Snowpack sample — Loveland Pass, Silver Plume, Colorado, USA (2/11/26, 12:00 PM MST)
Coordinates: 39.663, -105.886
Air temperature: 35 °F
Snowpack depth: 82 cm
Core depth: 30 cm
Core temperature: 23 °F
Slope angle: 13°, slope face: 12°
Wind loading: high
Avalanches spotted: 1
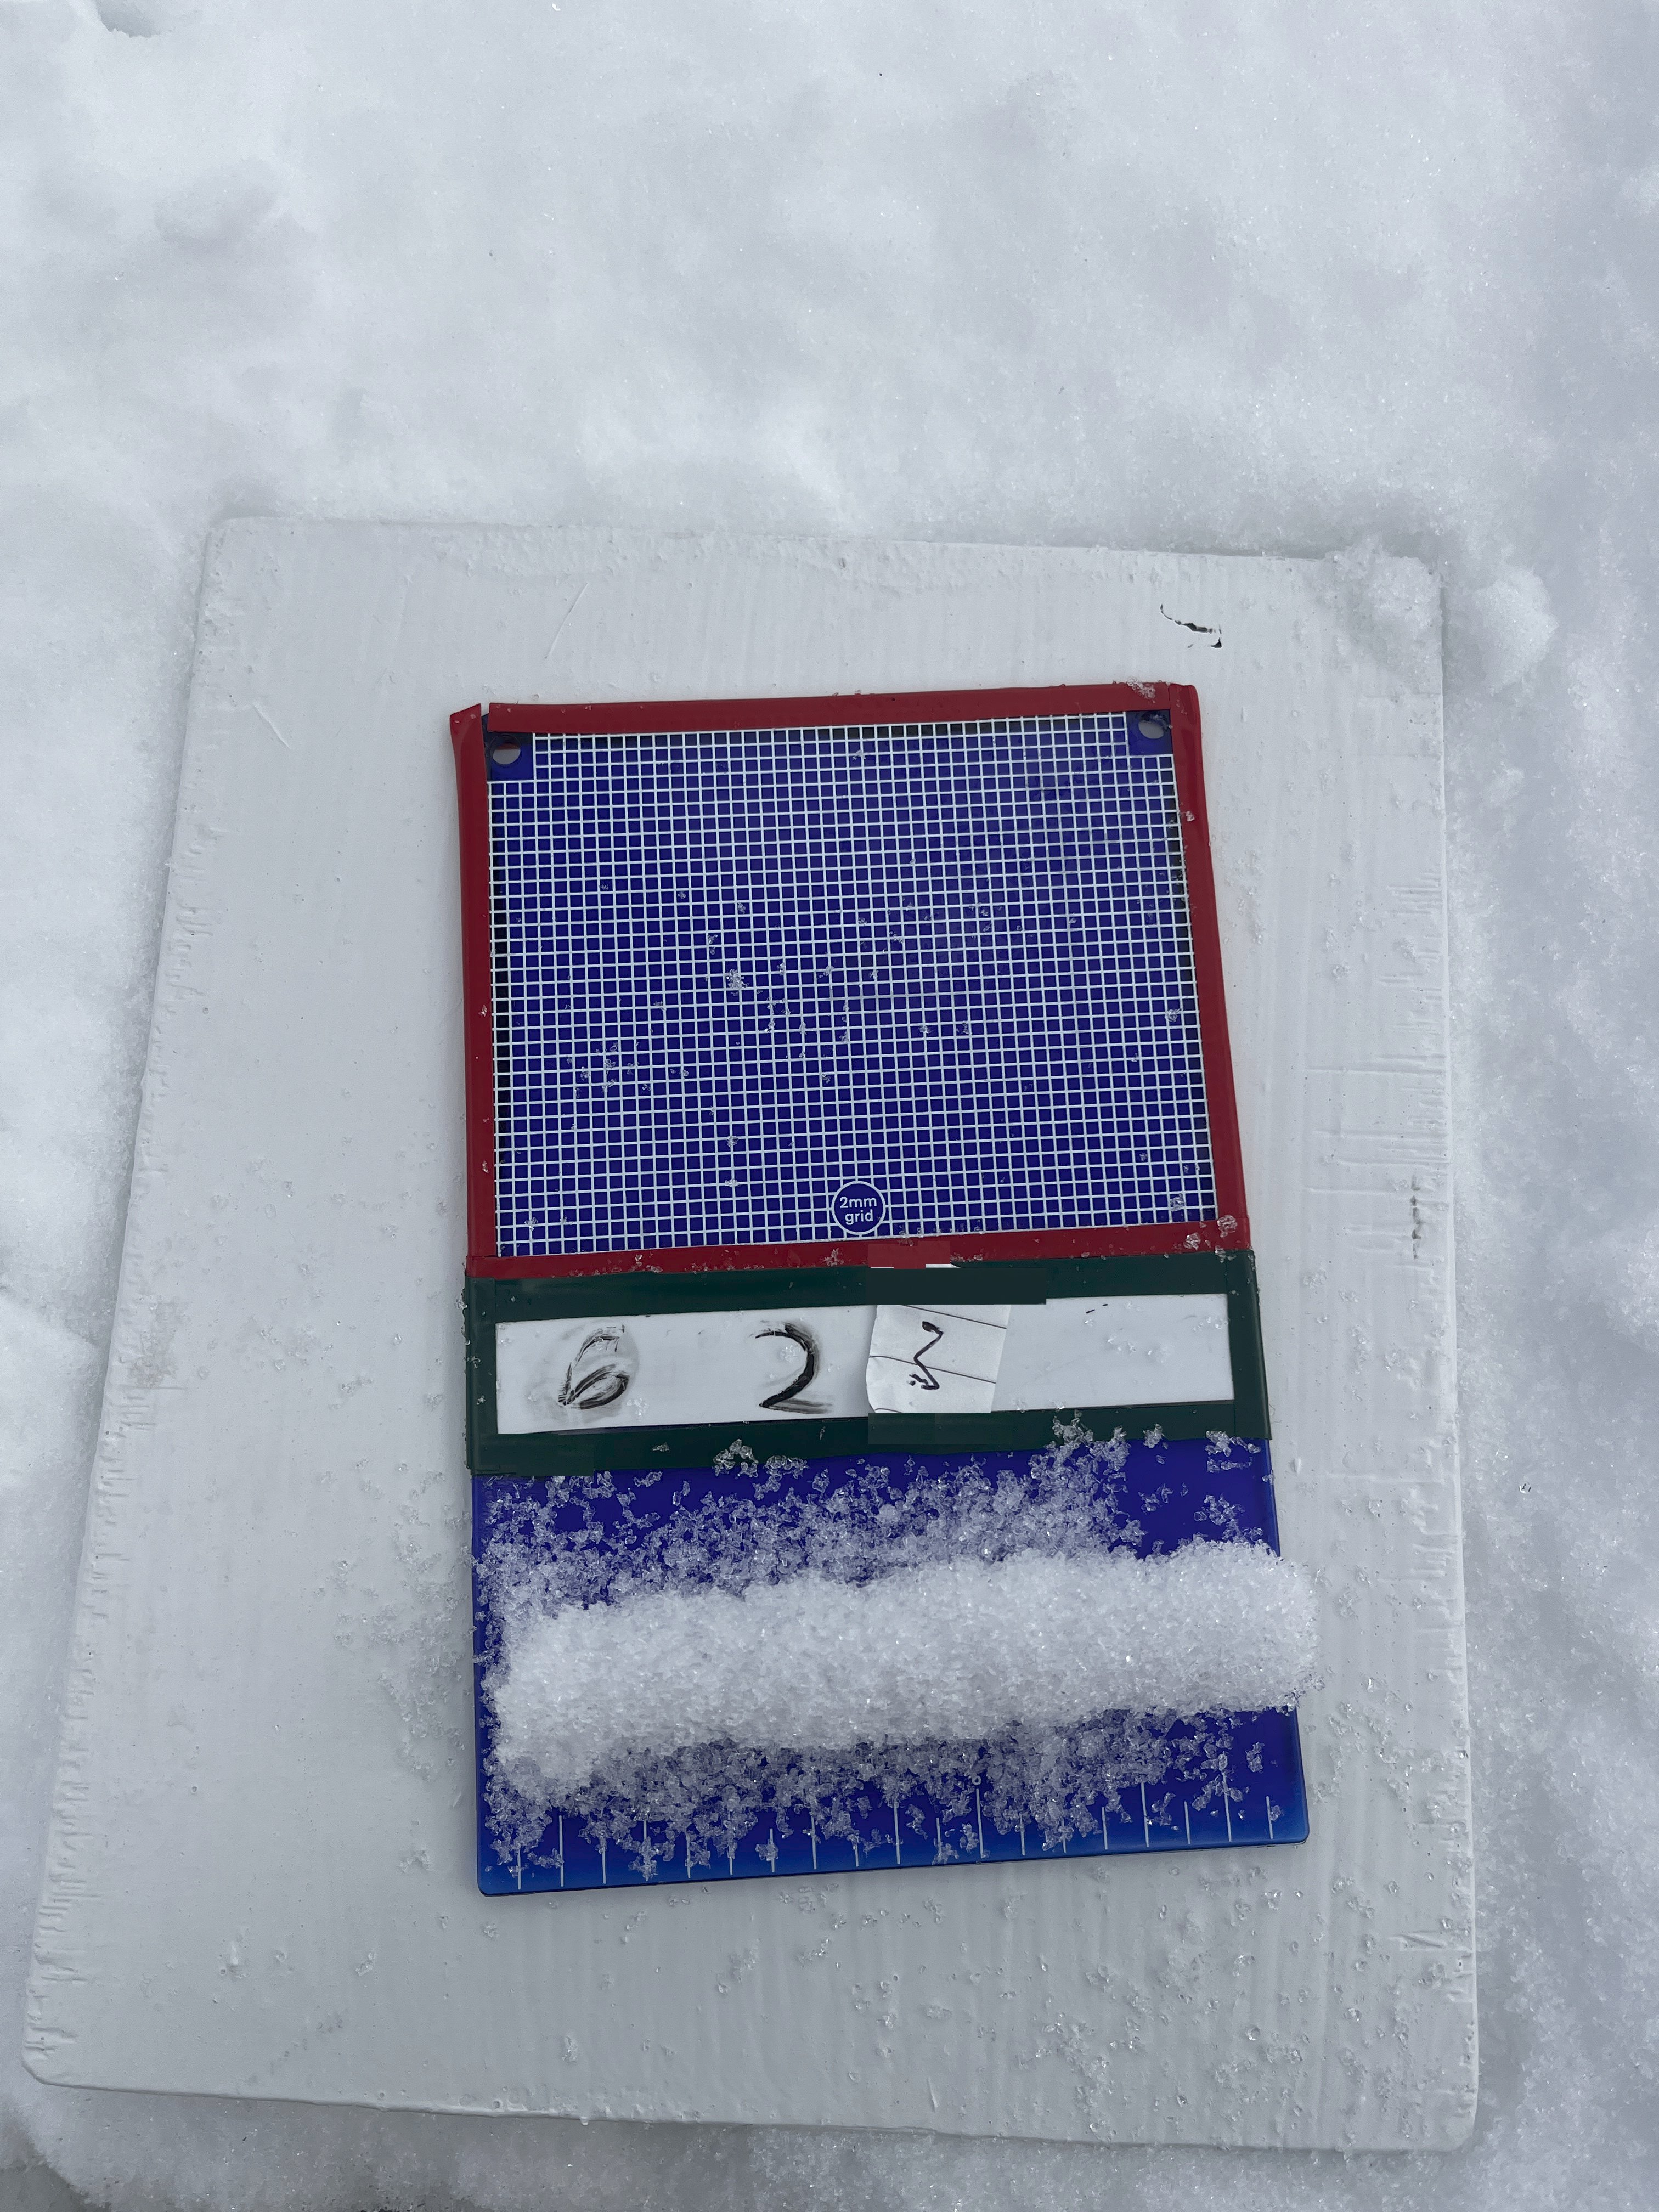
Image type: crystal_card
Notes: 1 small avalanche spotted on the north side of the bowl, lots of wind loading